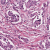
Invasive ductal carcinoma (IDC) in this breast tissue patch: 1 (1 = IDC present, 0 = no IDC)